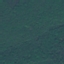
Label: Forest